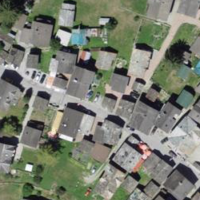
EUNIS habitat code: 54
Species observed at this site:
Oenanthe oenanthe
Sturnus vulgaris
Dendrocopos major
Turdus viscivorus
Passer domesticus
Fringilla coelebs
Buteo buteo
Ptyonoprogne rupestris
Carduelis carduelis
Turdus merula
Filipendula ulmaria
Columba palumbus
Cuculus canorus
Pica pica
Phoenicurus ochruros
Garrulus glandarius
Prunus spinosa
Tussilago farfara
Cornus sanguinea
Picus viridis
Corvus corax
Motacilla alba
Delichon urbicum
Periparus ater